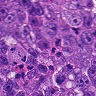
Metastatic tissue present: yes